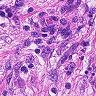
Metastatic tissue present: yes